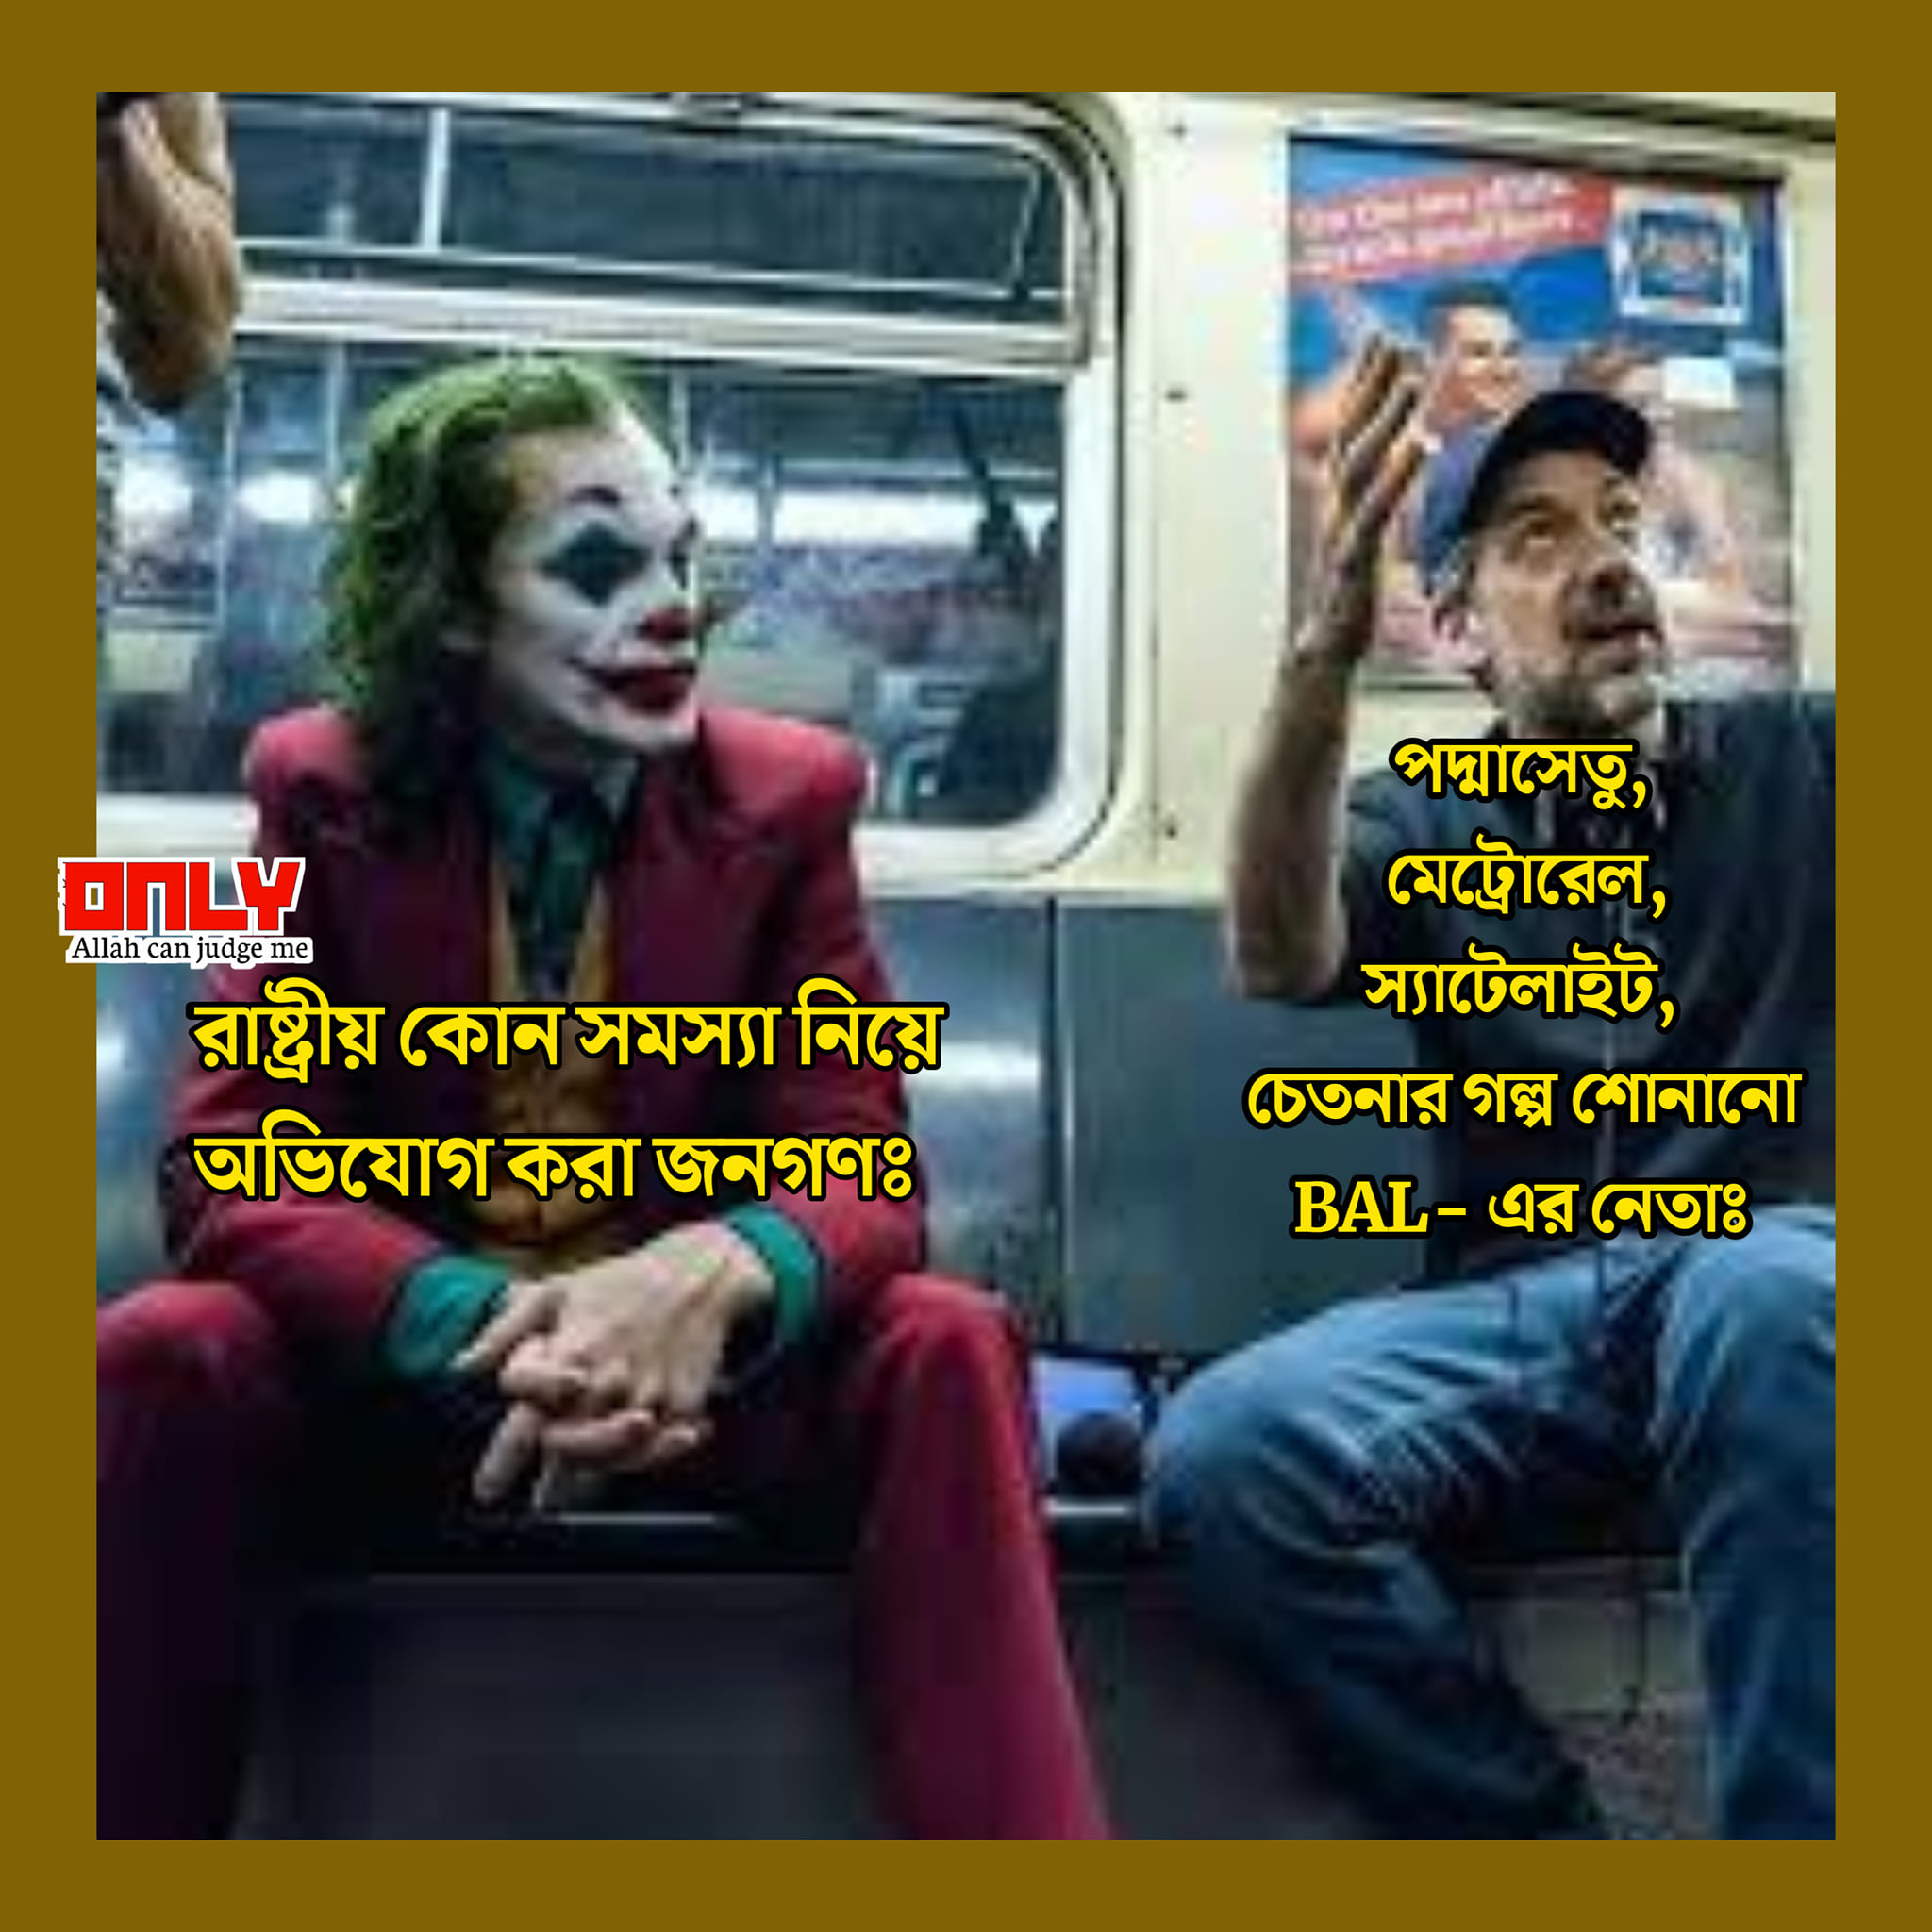
Text: রাষ্ট্রীয় কোনো সমস্যা নিয়ে অভিযোগ করা জনগণ পদ্মাসেতু মেট্রোরেল স্যাটেলাইট চেতনার গল্প শোনানো আওয়ামী নেতা
Label: Hate
Hate category: Political
Targeted group: Organization